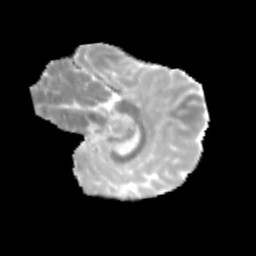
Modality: MD
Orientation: sagittal
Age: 11
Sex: male
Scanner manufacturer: siemens
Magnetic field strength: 3 T
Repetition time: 3.8 s
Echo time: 0.07 s